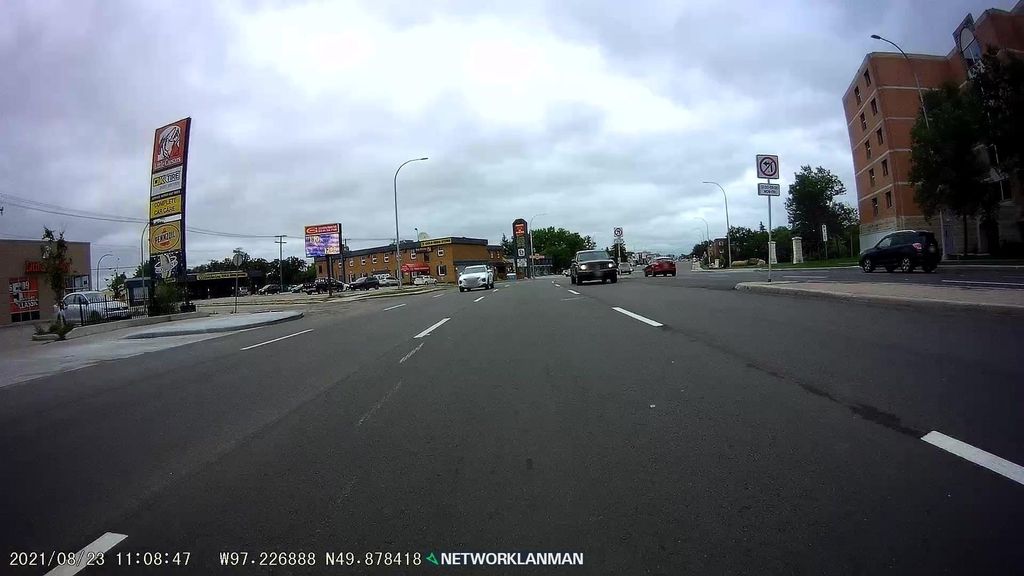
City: winnipeg